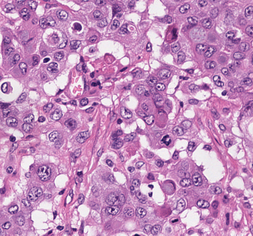
Tumor epithelial tissue: yes
Tumor-associated stroma tissue: no
Normal tissue: no